Current action and preconditions to check: trajectory_clear

Your task: For each precondition in the list above, predict whether it will hold at this action.

Consider the current scene as observed from the mobile robot's camera, and analyze the predicted future states of all dynamic agents (e.g., people, animals, vehicles, or any moving entities) within the NEXT SECOND.

IMPORTANT: Only answer "very likely" if you are absolutely certain—based on strong, clear evidence—that a dynamic agent will violate the precondition in the predicted future state. Do NOT answer "very likely" for unlikely, ambiguous, or low-probability risks.

Ask yourself for each precondition: Is there a high probability, with clear and convincing evidence, that the predicted future states of any dynamic agent will interfere with the predicted future state of the currently executing action within the NEXT SECOND, causing that precondition to fail?

Assess the risk level based on these predictions. Use "likely" or "very likely" if motions create a clear risk of interference.

Use "neutral" or "improbable" if agents are nearby but their predicted paths are clearly diverging or non-conflicting.

Failure Risk Categories: "very improbable", "improbable", "neutral", "likely", "very likely"

Answer Format: Output ONLY the probability_of_failure value from these categories: "very improbable", "improbable", "neutral", "likely", "very likely"

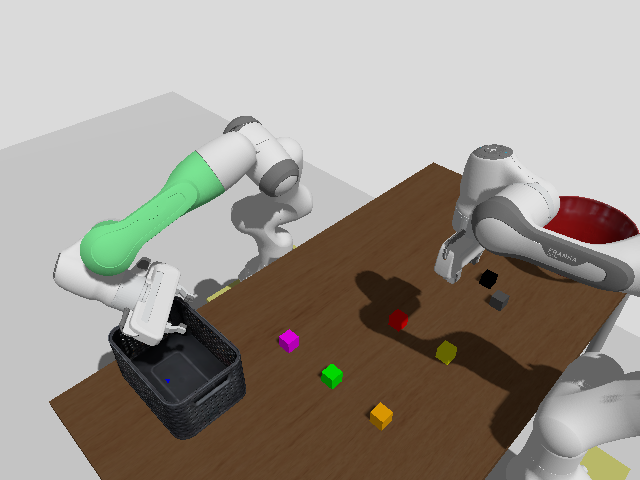

Answer: very improbable